Question: I am going through one problem even i searched lot of blogs and tutorial but nothing is working for me.

I have this above view where bold border shape is text-view without any text and i have two button UP and DOWN(not shown in image). Now i want to move this bold border view with some angle. Suppose i click UP button then it should be move with angle 10 degree UP but other end should remain constant. Some thing like hands of clock. One end XY coordinate constant and other end XY coordinate will change with some angle every time when we click on UP button. I have tried this
'''
float x1=txtv_legside.getLeft();
float y1=txtv_legside.getTop();
float x2=txtv_legside.getRight();
float y2=txtv_legside.getBottom();
System.out.println("starting co-ordinates ("+x1+","+y1+")");
System.out.println("end co-ordinates ("+x2+","+y2+")");
float lenght = lengthOfLine(x1, y1, x2, y2);
txtv_legside.setRight((int) (x1+lenght* Math.cos(10*3.14/180)));
txtv_legside.setBottom((int) (y1+lenght* Math.sin(40*3.14/180)));
'''
and
'''
public float lengthOfLine(float x1, float y1, float x2 , float y2){
float length = (float) Math.sqrt(((x2-x1)*(x2-x1))+((y2-y1)*(y2-y1)));
System.out.println("length of line "+length);
return length;
}
'''
But not working for me
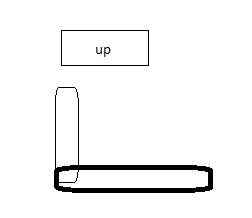
Answer: 1. Create a angle variable in your activity class. private int angle = 0;
2. create a method getAngle in your activity:
public int getRotateAngle(){
'''
angle = angle+10;
return angle*(-1);
}
'''
1. on up button click listener :
upBtn.setOnClickListener(new OnClickListener() {
'''
@Override
public void onClick(View arg0) {
// TODO Auto-generated method stub
Animation an = new RotateAnimation(angle*(-1), getRotateAngle(), 0, 25);
an.setDuration(1000); // duration in ms
an.setRepeatCount(0); // -1 = infinite repeated
an.setRepeatMode(Animation.REVERSE); // reverses each repeat
an.setFillAfter(true);
an.setFillEnabled(true);
tvView.startAnimation(an);
}
});
'''
its out put is :